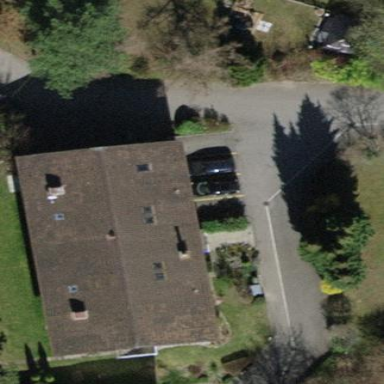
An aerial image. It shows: Building with pitched roof.